【题型】填空题　【知识点】解析几何　【难度】easy
双曲线 $C:\frac{x^2}{8}-\frac{y^2}{24}=1$ 的一条渐近线被圆 $(x-2)^2+y^2=4$ 所截得的弦长为 \underline{\quad\quad}．
【解答】
\textbf{【答案】} $\boldsymbol{2}$

\vspace{0.3cm}

\textbf{【知识点】} 圆的弦长与中点弦、已知方程求双曲线的渐近线

\vspace{0.3cm}

\textbf{【分析】} 根据给定条件，求出双曲线 \(C\) 的渐近线方程，再利用几何法求出弦长作答。

\vspace{0.3cm}

\textbf{【详解】} 双曲线 \(C:\frac{x^2}{8}-\frac{y^2}{24}=1\) 的渐近线方程为 \(\sqrt{3}x \pm y = 0\)，

圆 \((x-2)^2+y^2=4\) 的圆心为 \((2,0)\)，半径 \(r=2\)，点 \((2,0)\) 到渐近线的距离
\[
d = \frac{|2\sqrt{3}|}{\sqrt{(\sqrt{3})^2+1}} = \sqrt{3},
\]
所以所求弦长为
\[
2\sqrt{r^2-d^2} = 2\sqrt{2^2-(\sqrt{3})^2} = 2.
\]

故答案为：\(\boldsymbol{2}\)

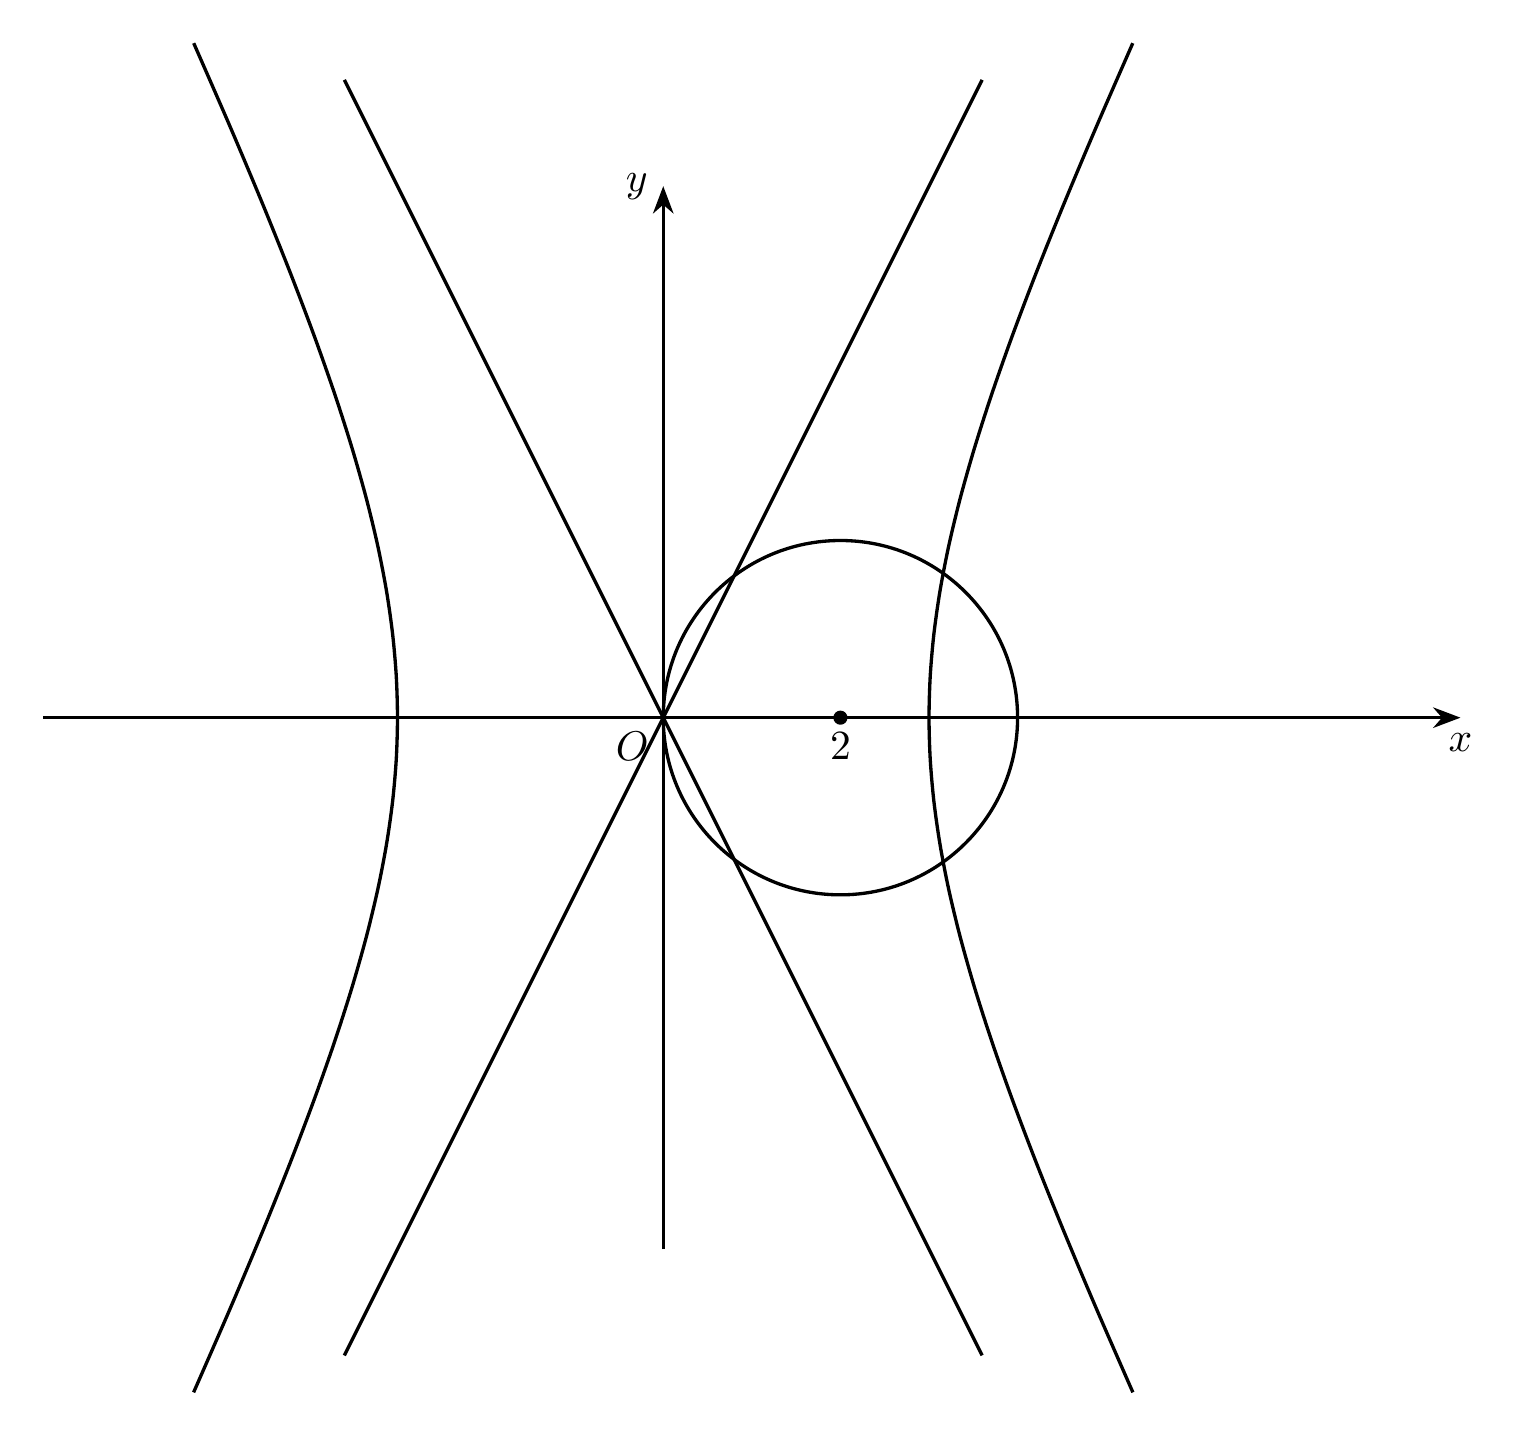